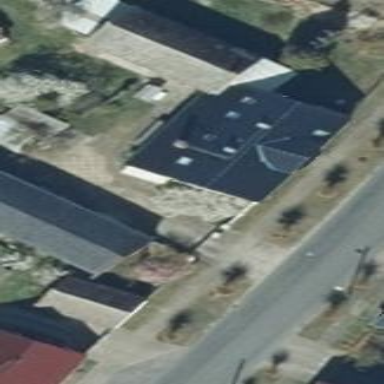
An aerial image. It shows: Gabled house with black roof. The roof is oriented along the building.